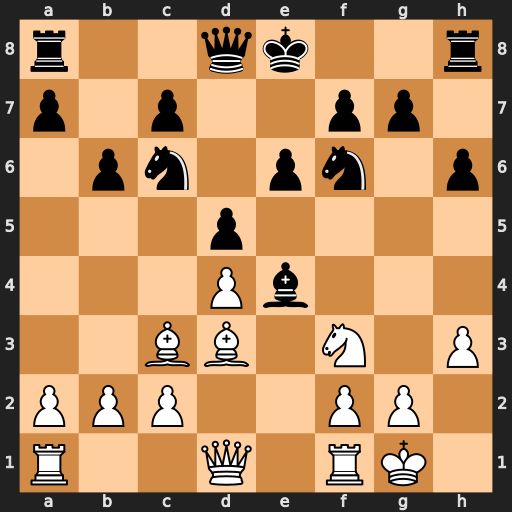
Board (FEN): r2qk2r/p1p2pp1/1pn1pn1p/3p4/3Pb3/2BB1N1P/PPP2PP1/R2Q1RK1
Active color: w
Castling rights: kq
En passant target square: -
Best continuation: Bb5 Qd7 Ne5 Nxe5 Bxd7+